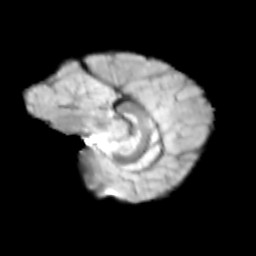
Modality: T2w
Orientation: sagittal
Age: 10
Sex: female
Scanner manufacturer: siemens
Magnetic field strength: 3 T
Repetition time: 3.8 s
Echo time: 0.07 s